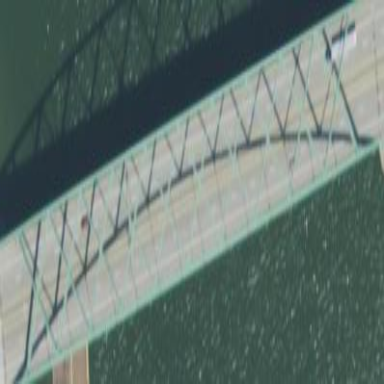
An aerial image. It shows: Man-made bridge.